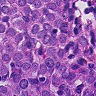
Metastatic tissue present: yes